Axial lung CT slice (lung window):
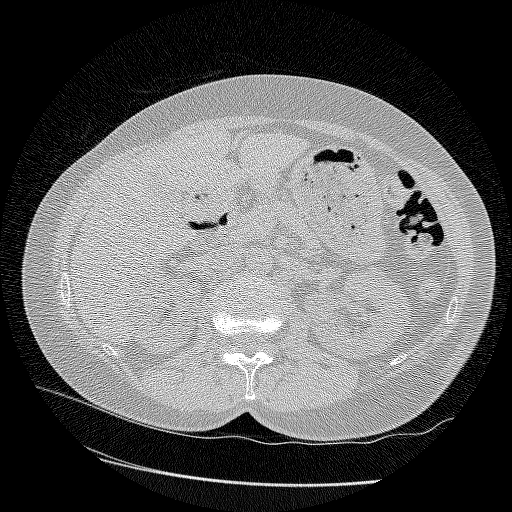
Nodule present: no